RGB frame:
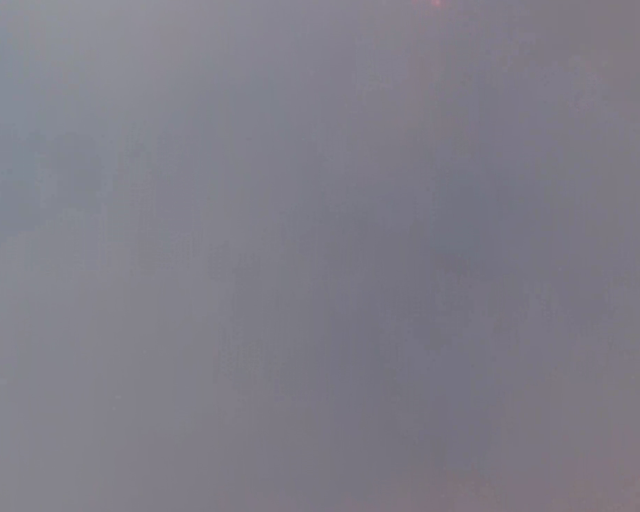
Thermal frame:
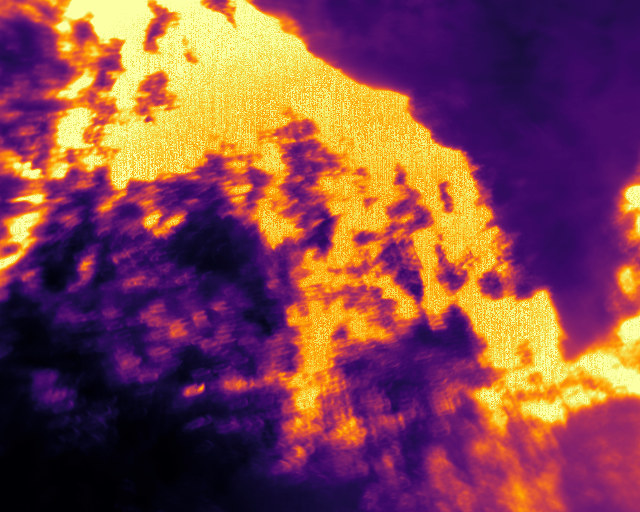
Captured: 2026-02-27 02:37:41
Pixels at or above 80 °C: 167966 (fraction of frame: 0.5126)